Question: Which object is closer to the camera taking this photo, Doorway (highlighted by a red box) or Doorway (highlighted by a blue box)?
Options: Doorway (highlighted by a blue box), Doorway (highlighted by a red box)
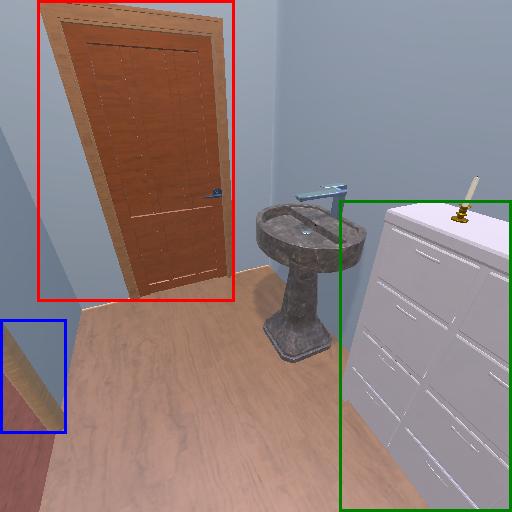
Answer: Doorway (highlighted by a blue box)